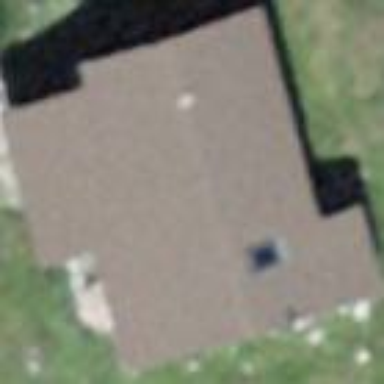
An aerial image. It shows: Simple house.